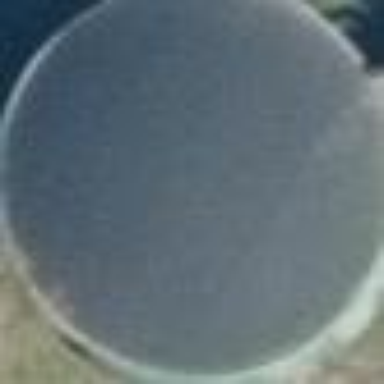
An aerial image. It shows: Storage tank with man-made structure.